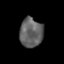
Tissue: prostate
Cell type: Epithelial cells
Senescence score: 0.3183
Nuclear area (px): 662
Mean DAPI intensity: 97.453